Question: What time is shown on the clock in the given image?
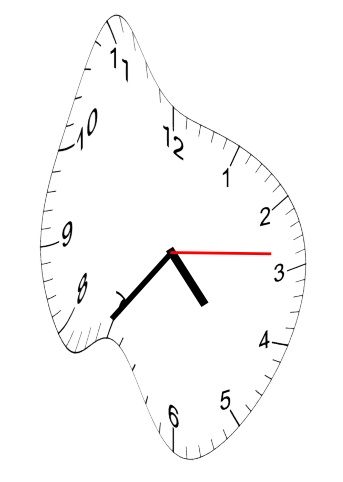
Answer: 04:36:14